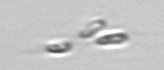
Label: Dinobryon